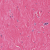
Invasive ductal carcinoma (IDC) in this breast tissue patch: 0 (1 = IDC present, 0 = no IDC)